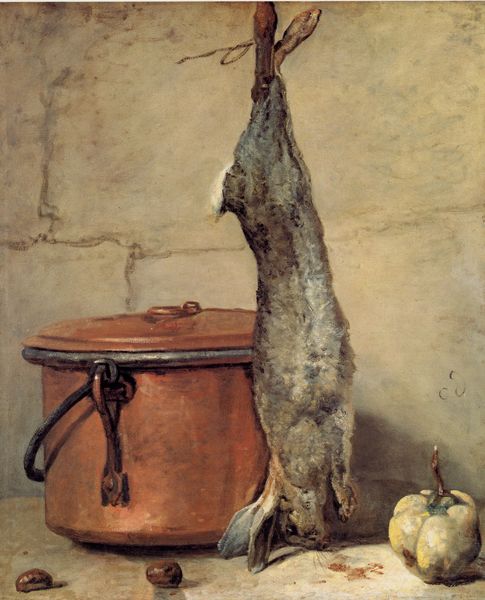
Titel: Hase und Kupferkessel
Künstler: Jean-Baptiste Siméon Chardin
Standort: Stockholm
Institution: Nationalmuseum
Schlagwörter: gemälde, kopf, körper, schatten, gelb, grün, ocker, blume, braun, grau, hintergrund, licht, ohr, orange, rücken, schwarz, tisch, weiss, obst, rot, tier, beige, schleife, wand, augen, band, barock, leiche, pelz, stein, steine, tod, tot, signatur, öl, auge, futter, realismus, schnur, ohren, genre, frucht, früchte, gemüse, hase, henkel, kürbis, stilleben, stillleben, beine, fell, schwanz, apfel, topf, bein, seitlich, mauer, herbst, füsse, schlacht, wild, essen, löffel, pfoten, kordel, stil, bauch, hoch, quitte, griff, fugen, deckel, messing, blut, hängen, fuss, seil, kupfer, jagd, pfote, küche, hängend, beute, jagdstillleben, kaninchen, läufe, kastanie, lichtquelle, aufgehängt, kochen, bohnen, hänkel, kochtopf, nuss, nüsse, kessel, knoblauch, kastanien, paprika, hinterläufe, schmiede, kupfertopf, hinterbeine, kadaver, rammler, hinterpfoten, vorderpfoten, bohne, kupferkessel, kopfüber, schur, schlapp, vorderläufe, henekl, cremeweiss, deckeö, henel, köttel, maronen, maroni, nüssse, paproka, wildhase, wildkaninchen, ohrem, toter hase, steillleben, nekel, muskat, eintopf